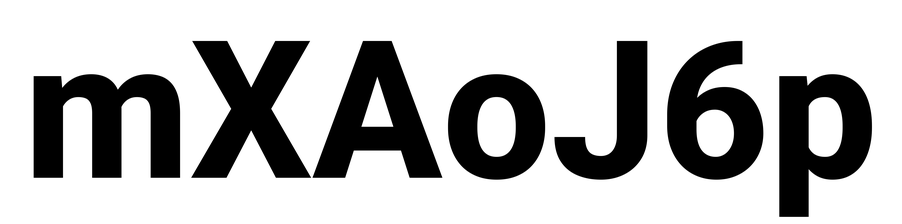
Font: Roboto_ExtraBold